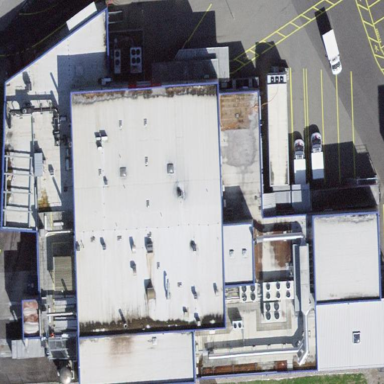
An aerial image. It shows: Industrial building.